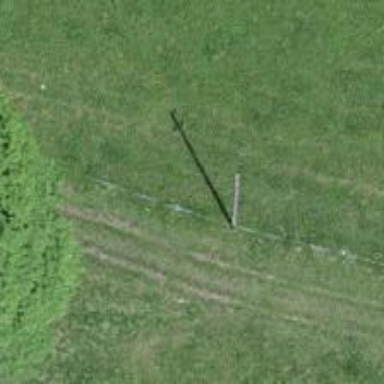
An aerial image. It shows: Power pole.